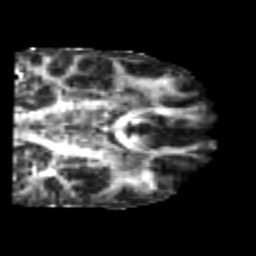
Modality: FA
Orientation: coronal
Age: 24
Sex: male
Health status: healthy
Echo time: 0.074 s